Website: crate-barrel
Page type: customer-info-address
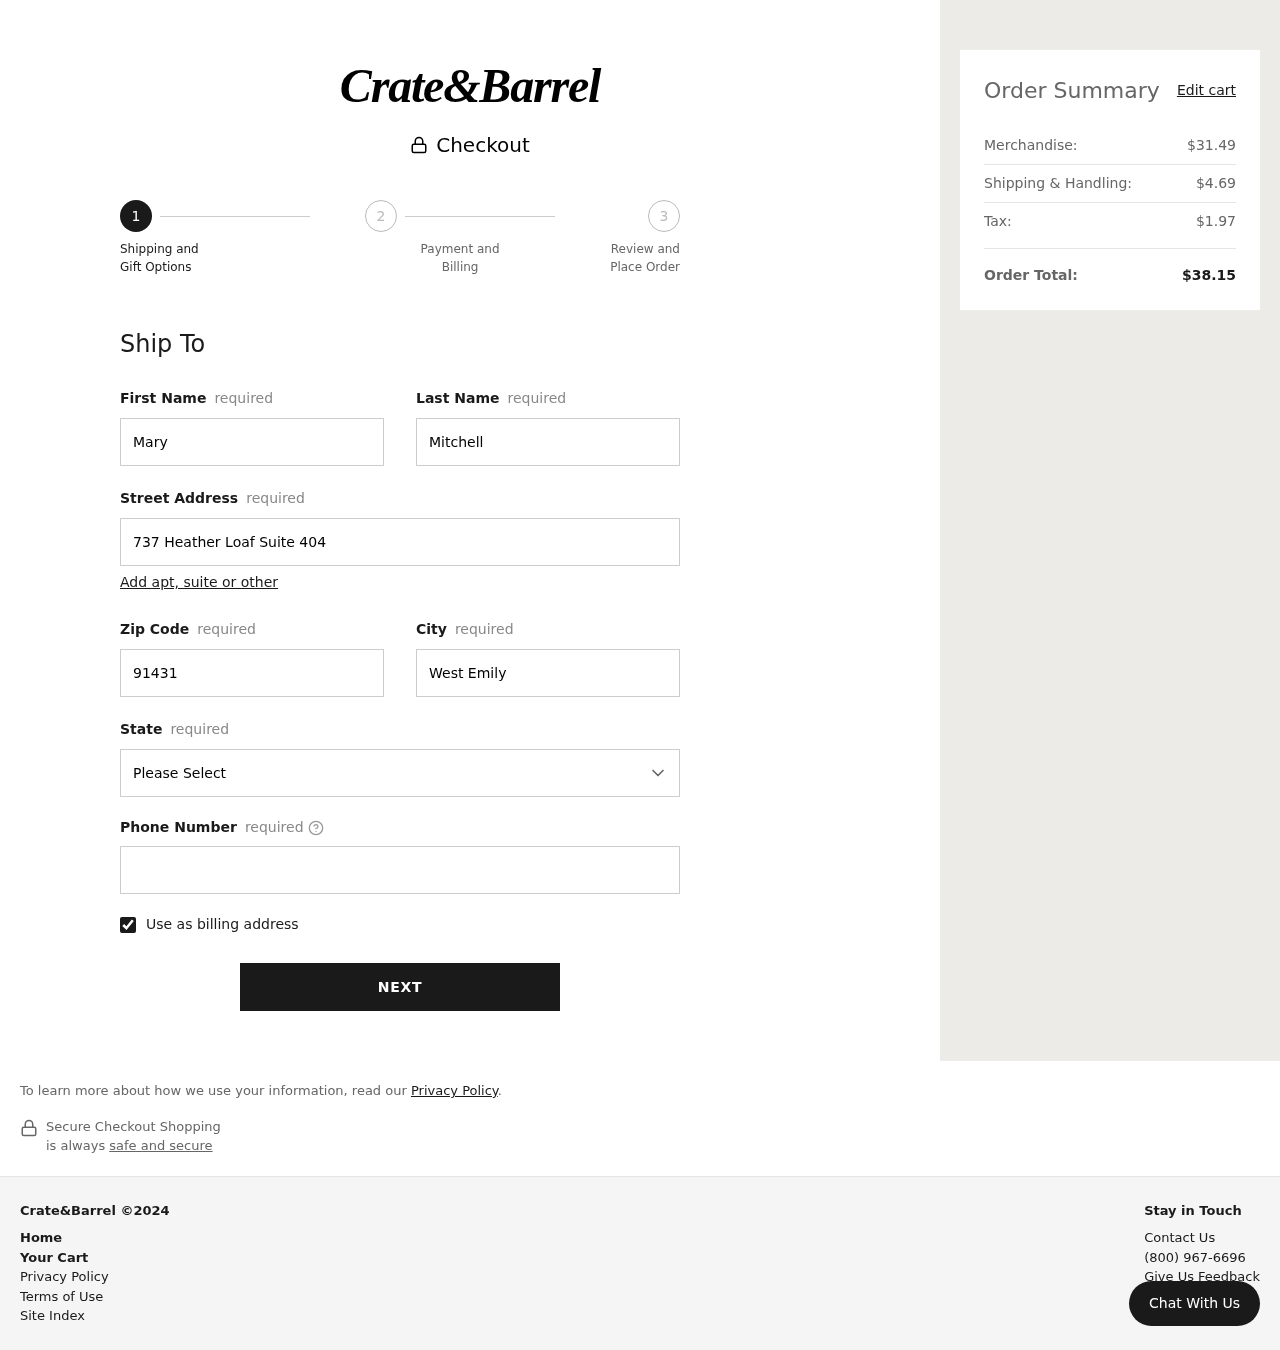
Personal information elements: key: PII_CITY
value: West Emily
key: PII_FIRSTNAME
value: Mary
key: PII_LASTNAME
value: Mitchell
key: PII_PHONE
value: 6643760712
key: PII_POSTCODE
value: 91431
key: PII_STATE
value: North Carolina
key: PII_STREET
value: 737 Heather Loaf Suite 404
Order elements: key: ORDER_SUBTOTAL
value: $31.49
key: ORDER_SHIPPING_COST
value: $4.69
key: ORDER_TAX
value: $1.97
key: ORDER_TOTAL
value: $38.15